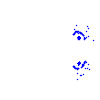
Particle: kaon